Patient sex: M
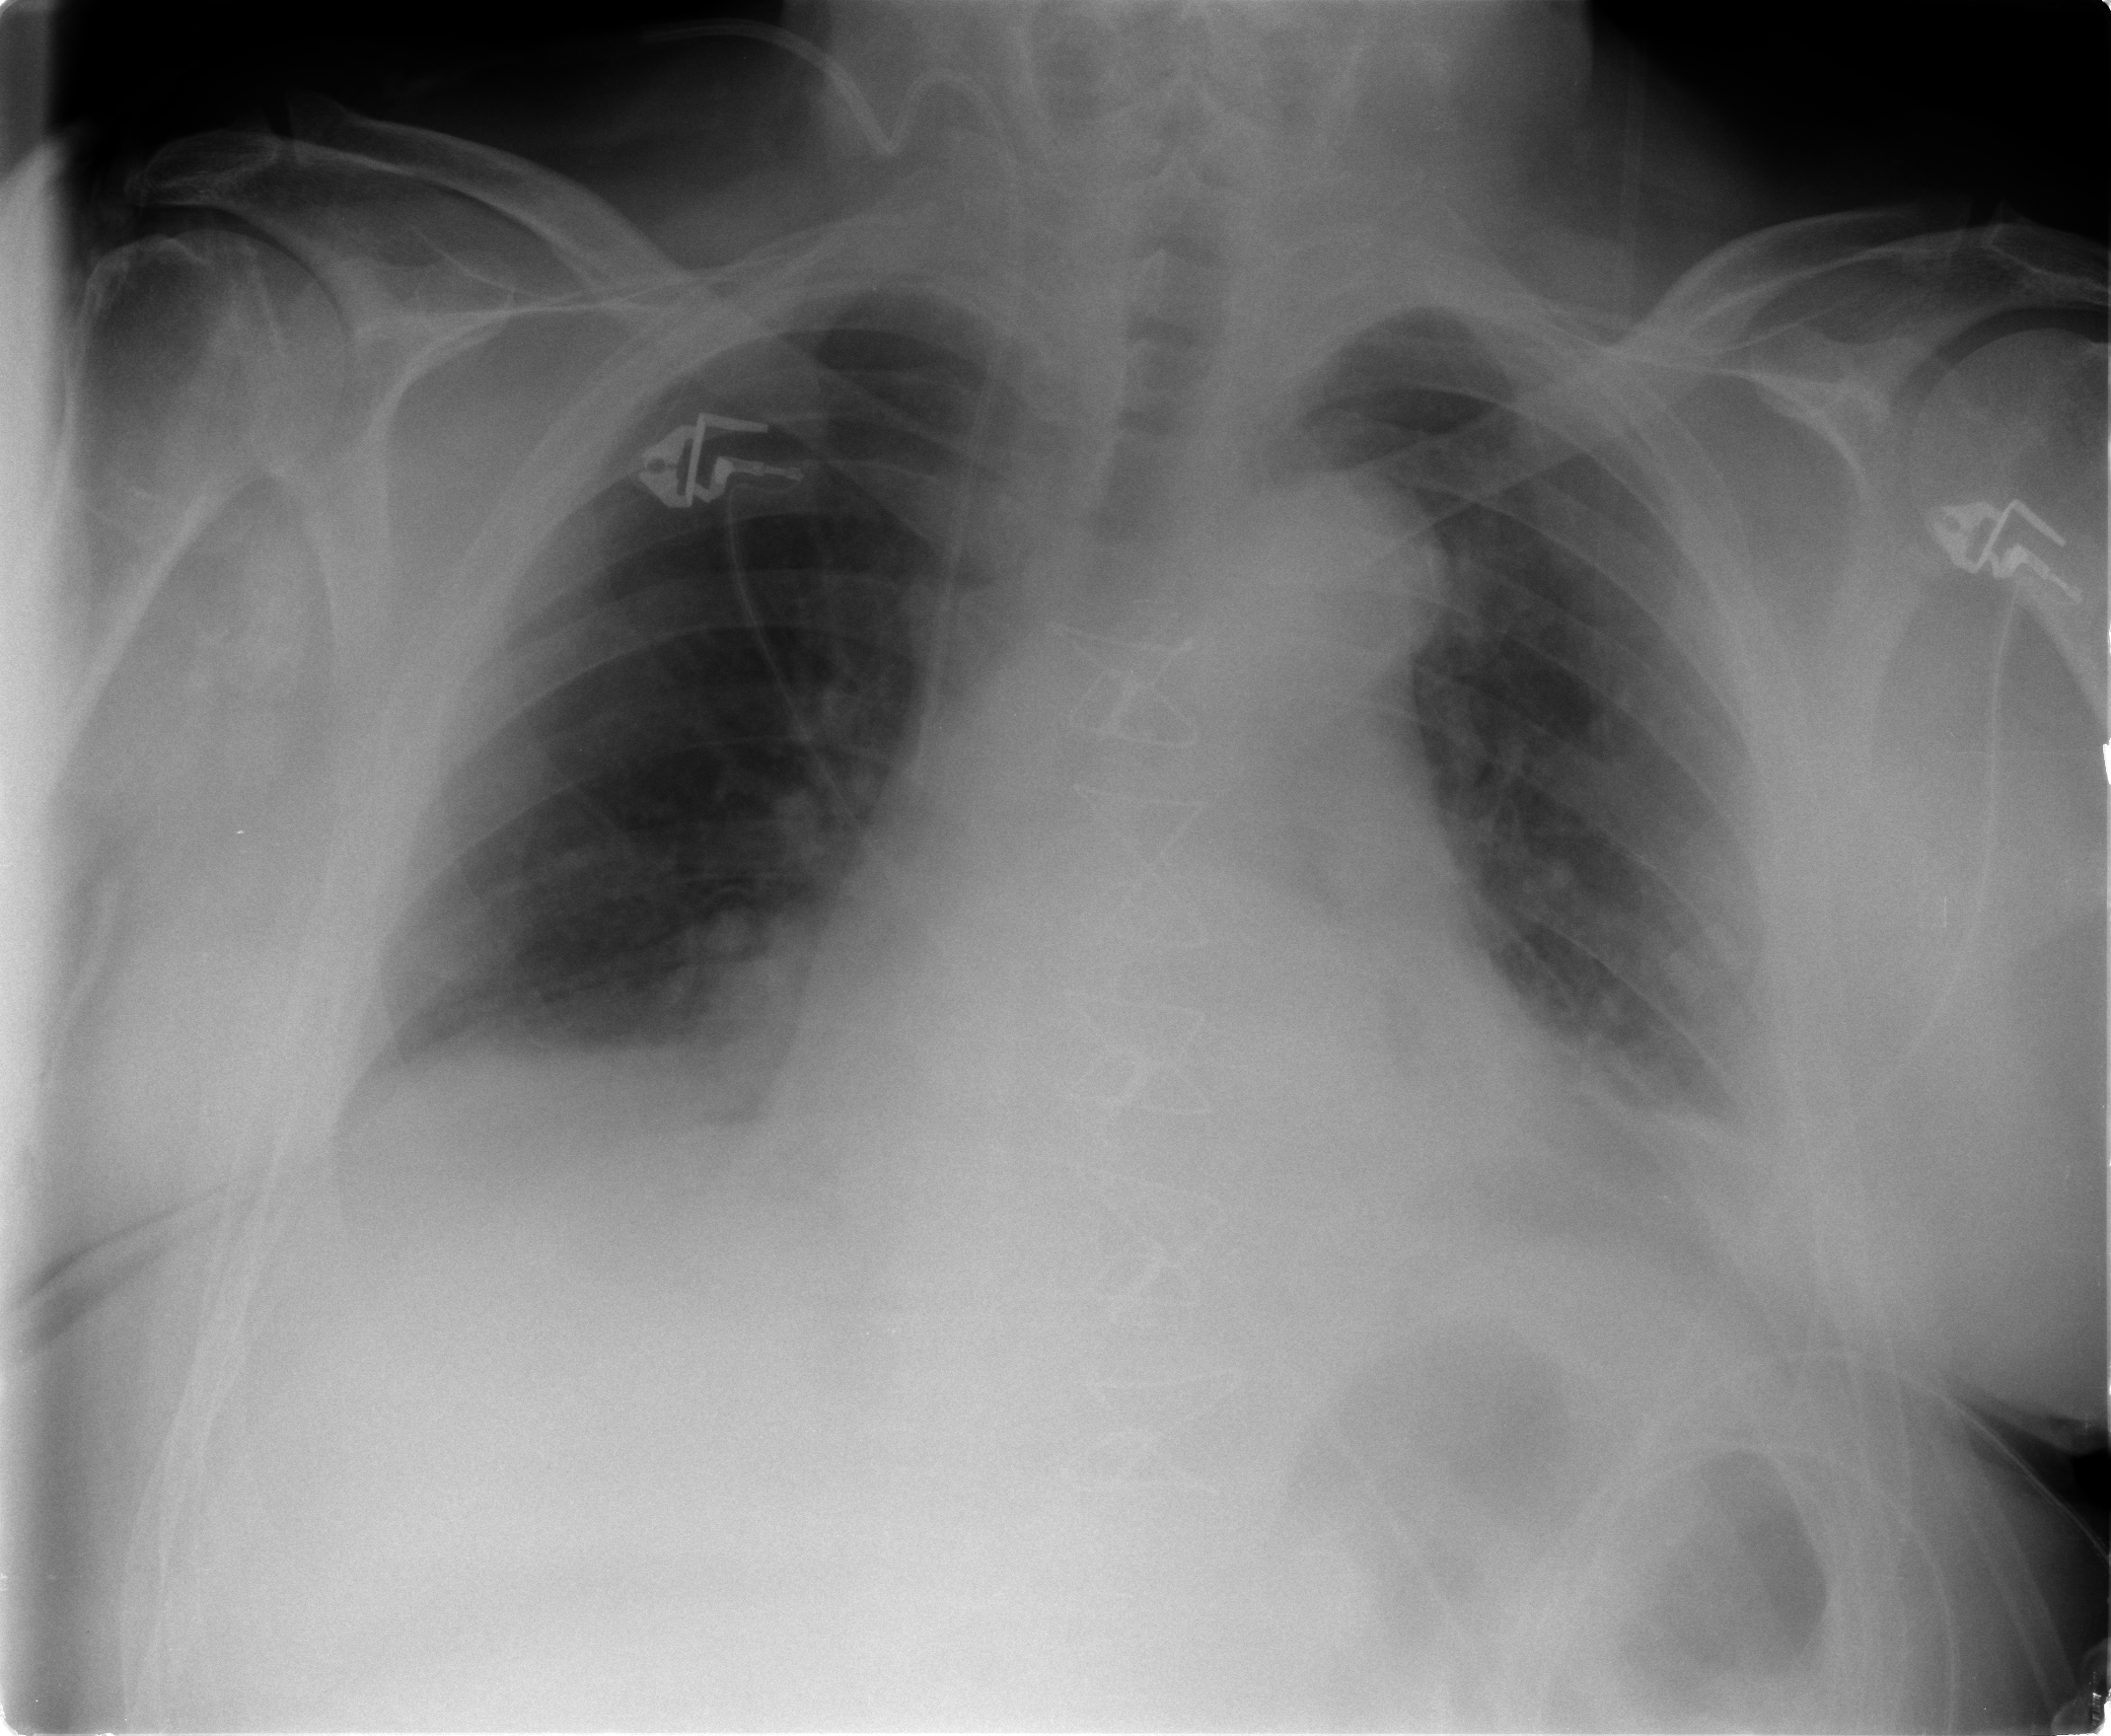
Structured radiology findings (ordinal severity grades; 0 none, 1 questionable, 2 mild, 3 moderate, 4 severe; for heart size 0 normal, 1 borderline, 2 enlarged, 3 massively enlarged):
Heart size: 2
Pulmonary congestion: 1
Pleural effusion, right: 1
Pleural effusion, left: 2
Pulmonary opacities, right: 1
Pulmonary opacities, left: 1
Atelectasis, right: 2
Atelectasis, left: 2